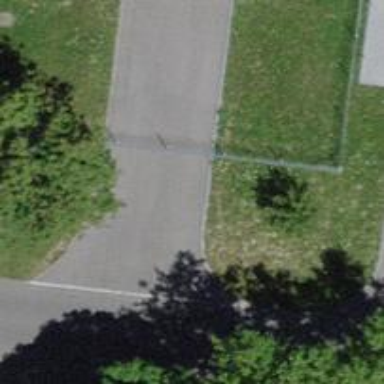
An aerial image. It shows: Fence is in the image.